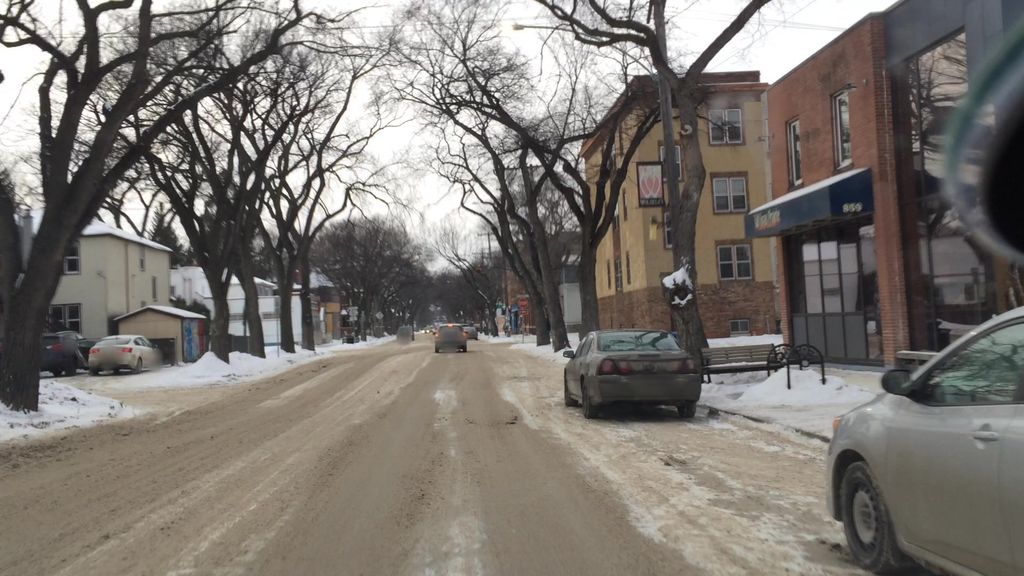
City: winnipeg